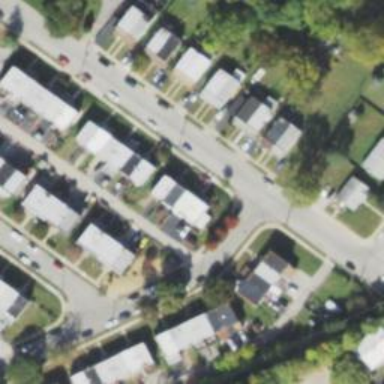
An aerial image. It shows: Alleyway designated as service road.